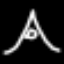
Label: The Eiffel Tower